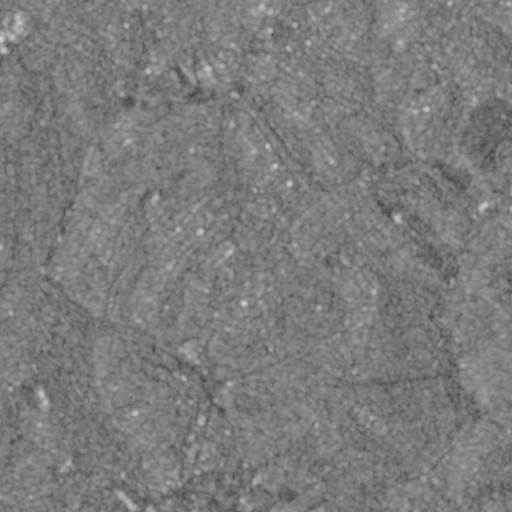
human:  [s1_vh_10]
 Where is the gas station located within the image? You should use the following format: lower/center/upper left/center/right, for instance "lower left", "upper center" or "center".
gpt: The gas station is located in the lower center of the image.
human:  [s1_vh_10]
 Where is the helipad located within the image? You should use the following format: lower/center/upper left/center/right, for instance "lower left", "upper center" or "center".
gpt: The helipad is located in the upper left of the image.
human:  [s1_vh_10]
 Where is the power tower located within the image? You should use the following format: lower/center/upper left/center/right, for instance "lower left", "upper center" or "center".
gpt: The power tower is located in the upper of the image.
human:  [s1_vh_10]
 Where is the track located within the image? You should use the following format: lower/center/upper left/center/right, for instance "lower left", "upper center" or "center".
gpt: The track is located in the upper left of the image.
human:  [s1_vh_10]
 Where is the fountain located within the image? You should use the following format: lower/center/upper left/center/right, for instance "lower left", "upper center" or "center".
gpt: The fountain is located in the lower left of the image.
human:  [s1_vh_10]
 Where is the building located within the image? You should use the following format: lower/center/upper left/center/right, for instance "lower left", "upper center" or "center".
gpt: There is no building in the image.

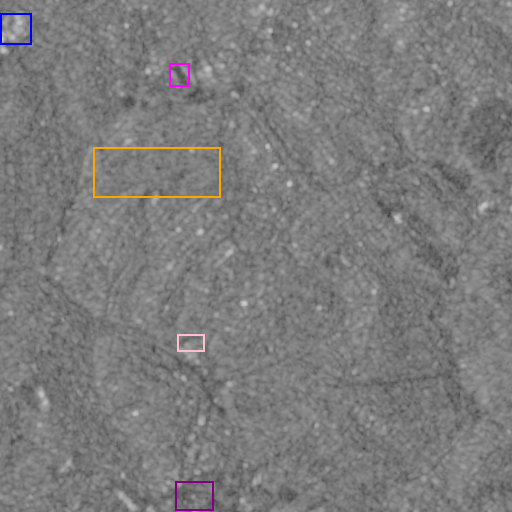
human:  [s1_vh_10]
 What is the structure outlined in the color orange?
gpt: The structure outlined in orange is a park.
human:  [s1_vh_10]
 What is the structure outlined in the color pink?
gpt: The structure outlined in pink is a parking garage.
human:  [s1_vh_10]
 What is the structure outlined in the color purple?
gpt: The structure outlined in purple is a parking lot.
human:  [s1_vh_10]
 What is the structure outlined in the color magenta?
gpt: The structure outlined in magenta is a track.
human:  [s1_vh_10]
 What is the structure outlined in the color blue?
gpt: The structure outlined in blue is a building.
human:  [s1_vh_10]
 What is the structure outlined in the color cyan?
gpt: There is no cyan outline.